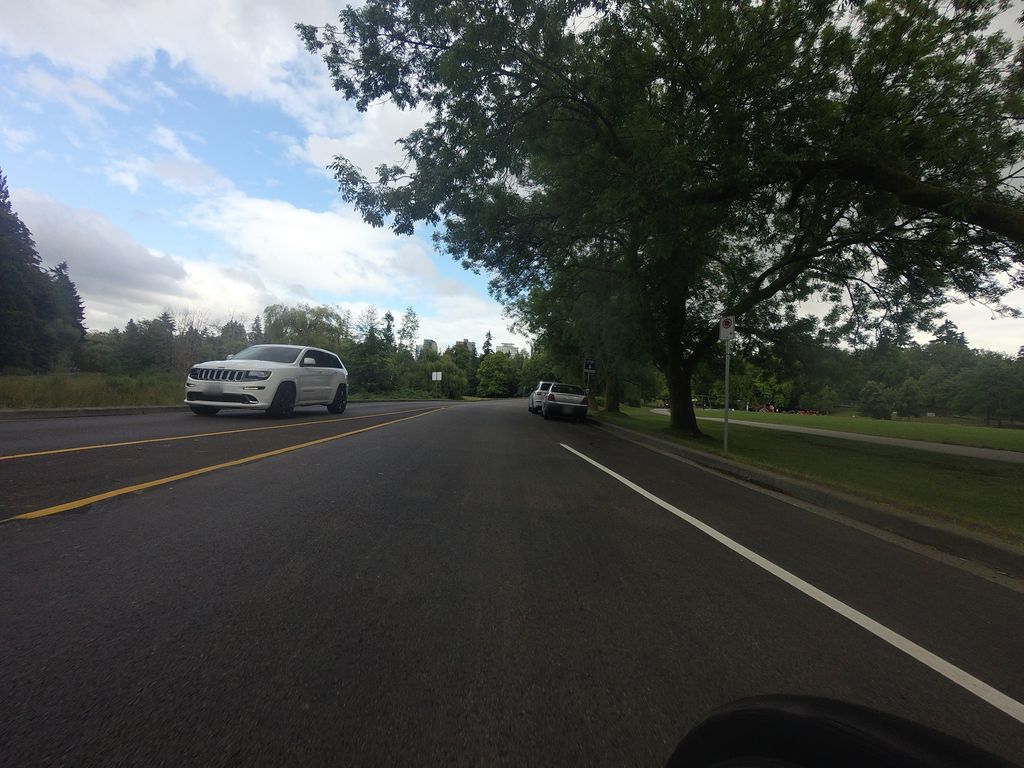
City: vancouver